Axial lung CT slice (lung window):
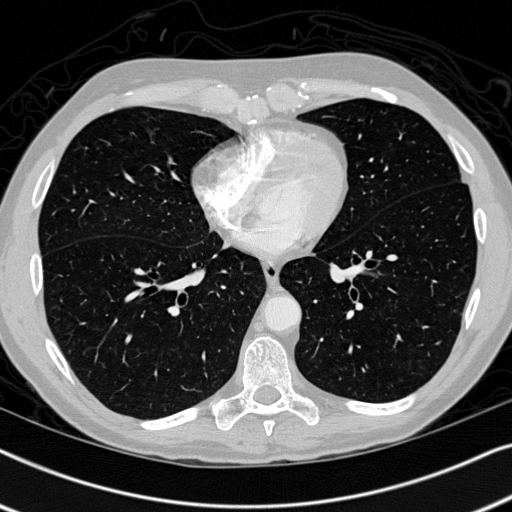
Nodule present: no